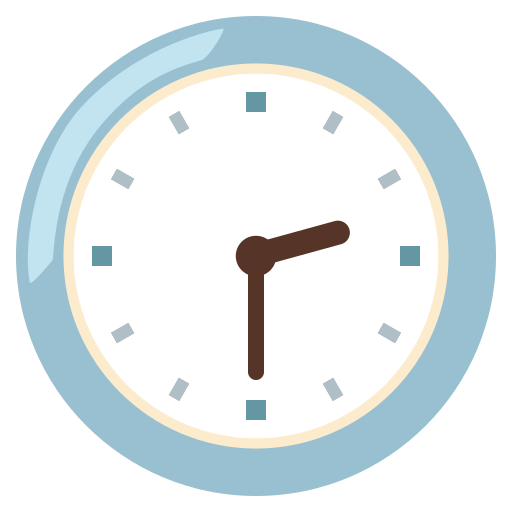
Emoji: 🕝